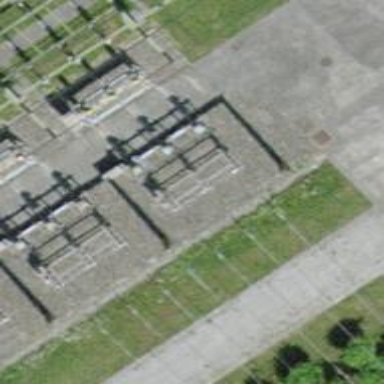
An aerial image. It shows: Insulator used in power equipment.